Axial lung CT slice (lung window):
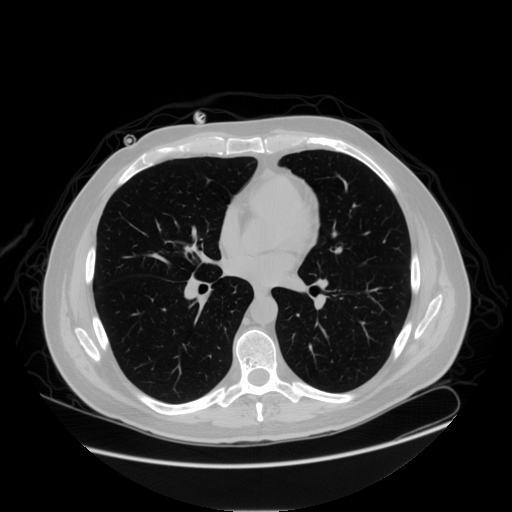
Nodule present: no